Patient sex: F
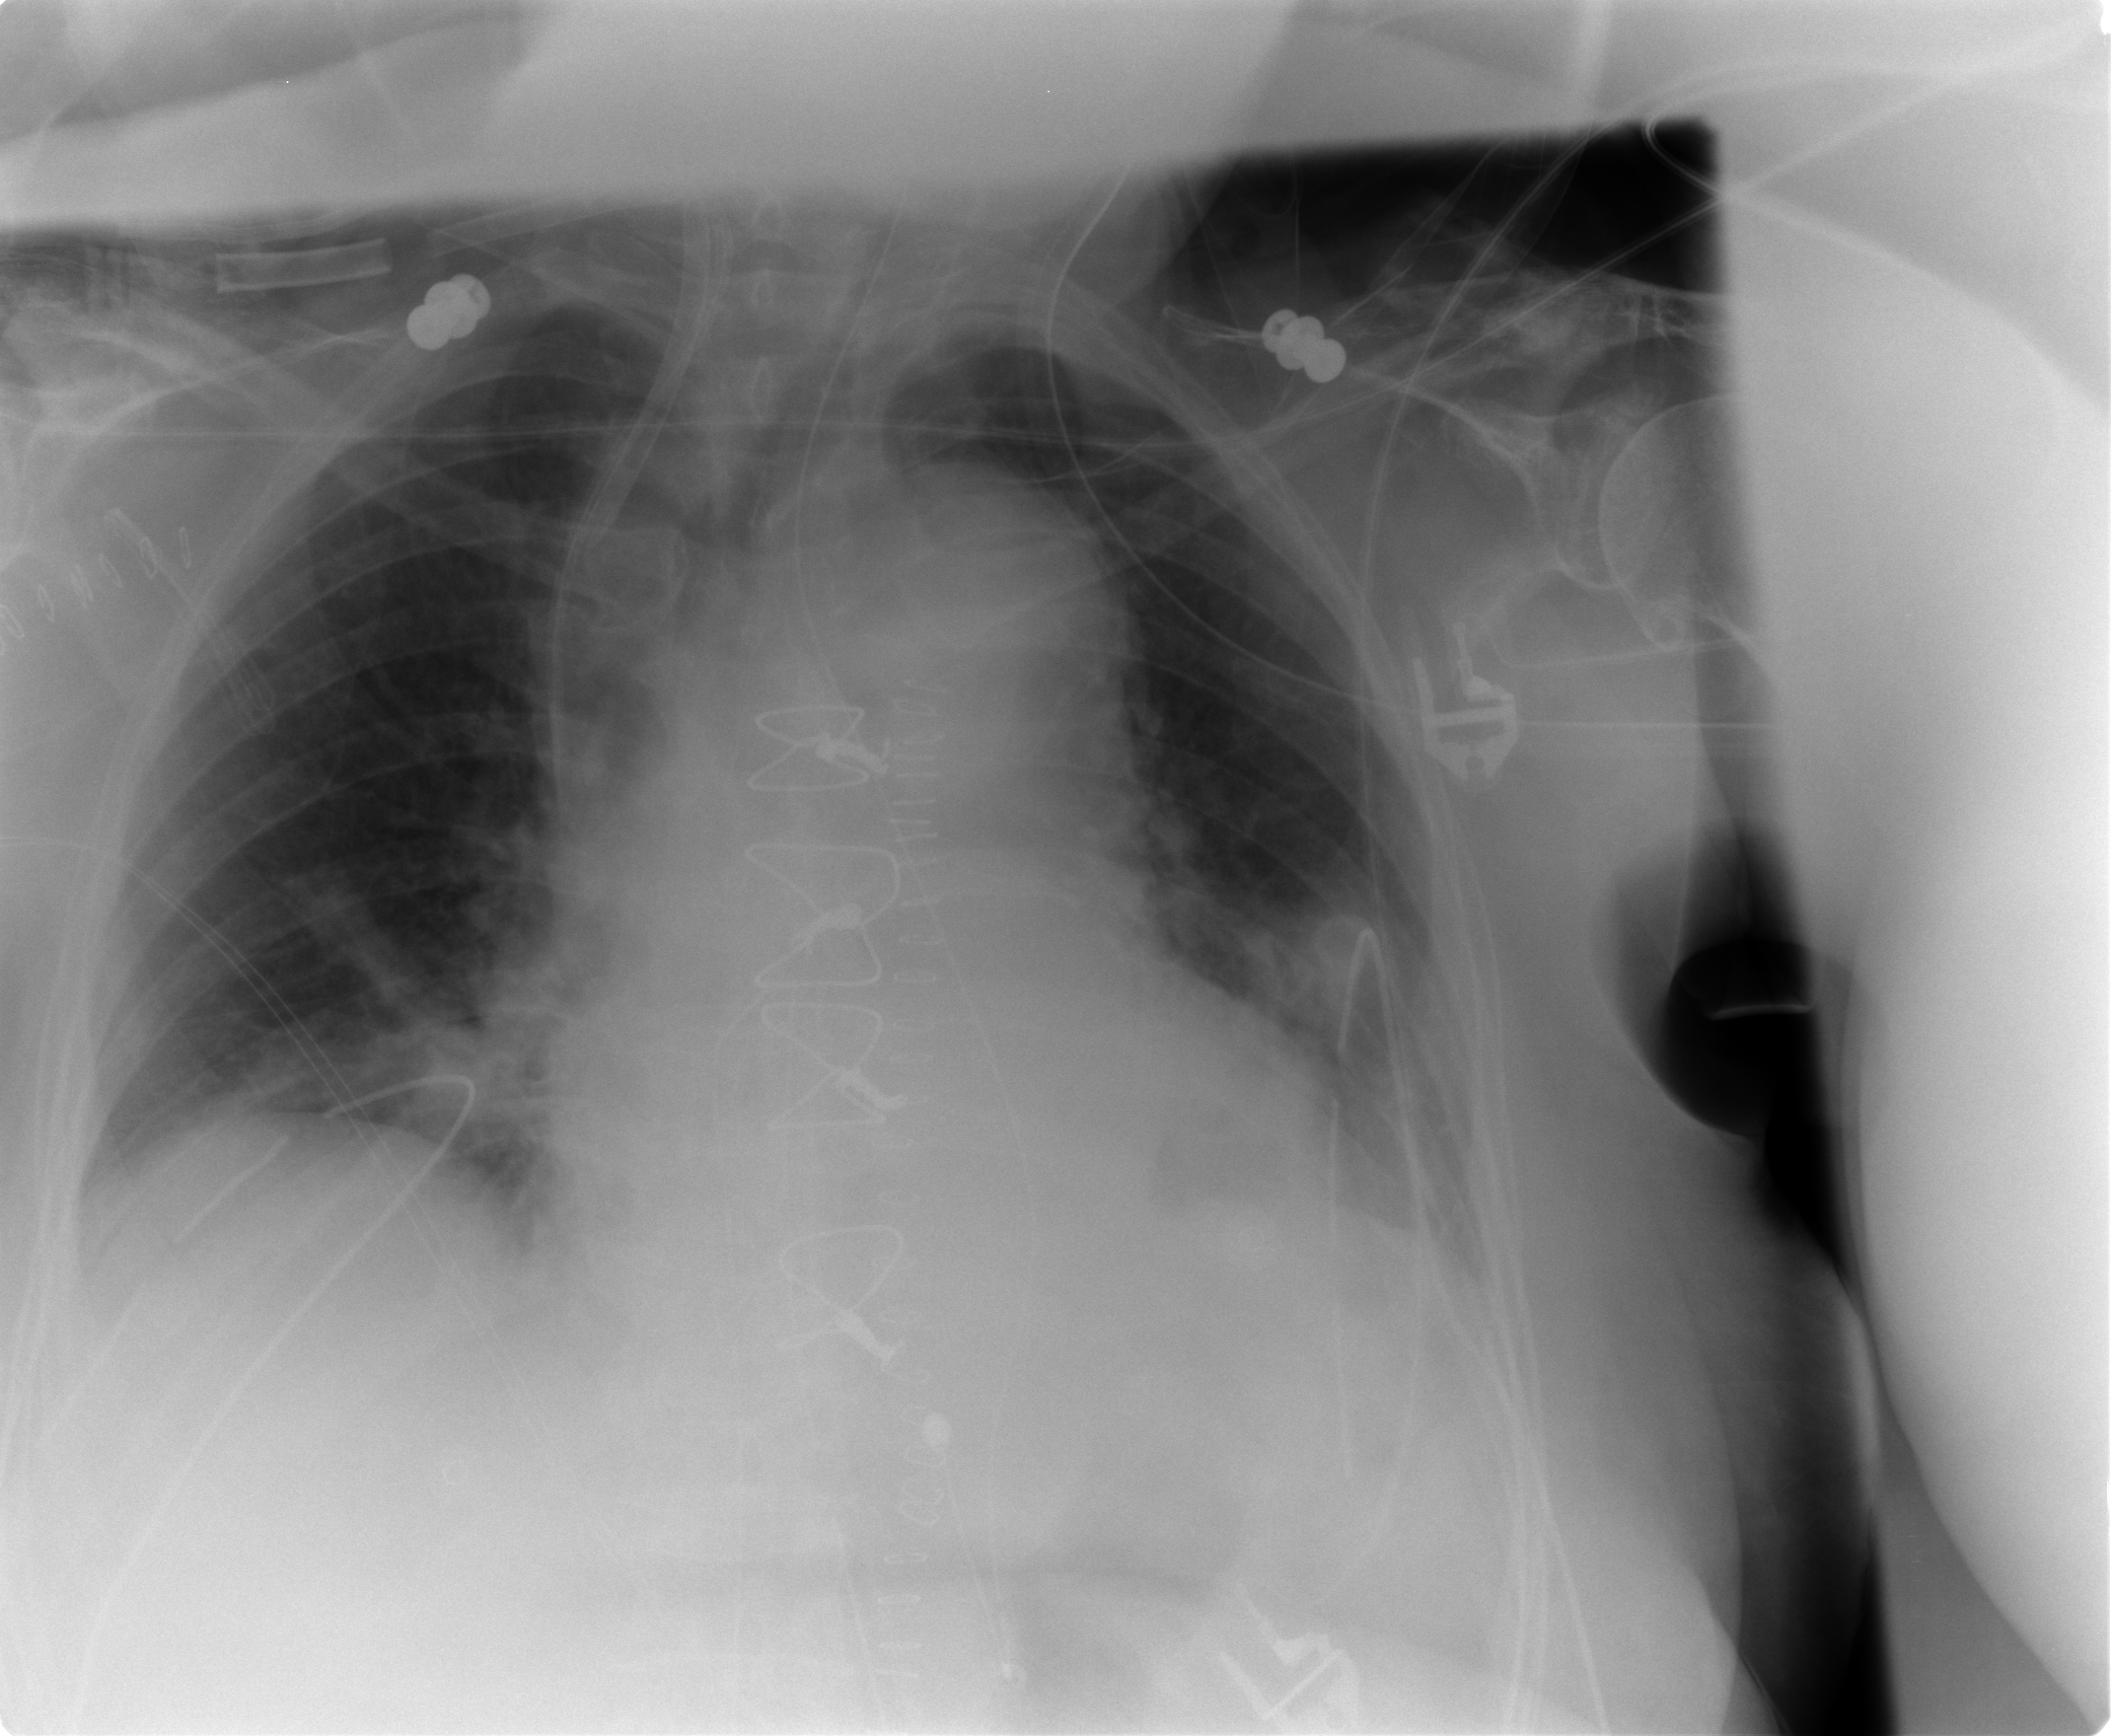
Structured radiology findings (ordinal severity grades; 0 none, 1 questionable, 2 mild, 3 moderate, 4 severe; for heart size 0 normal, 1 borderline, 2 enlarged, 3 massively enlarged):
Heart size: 2
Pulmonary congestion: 2
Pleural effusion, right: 1
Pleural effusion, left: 2
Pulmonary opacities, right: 0
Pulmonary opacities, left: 0
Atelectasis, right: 2
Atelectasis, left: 2